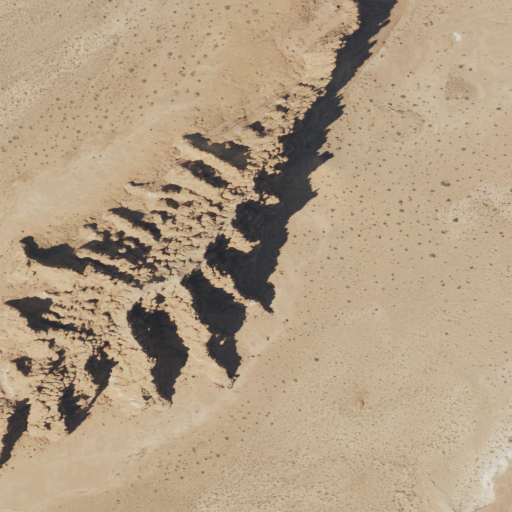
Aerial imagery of mountain in Utah named Little Gilson Butte containing shrub, barren land, evergreen forest, and grassland